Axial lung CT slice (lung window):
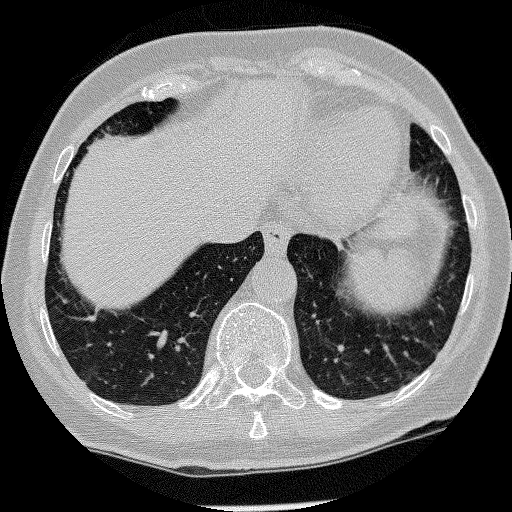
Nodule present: no